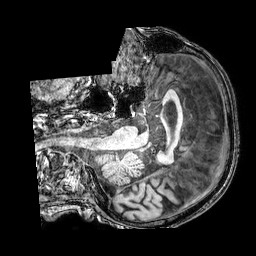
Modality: T1w
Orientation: axial
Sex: male
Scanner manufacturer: philips
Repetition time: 0.008338 s
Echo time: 0.00388 s